Group 1:
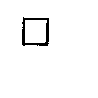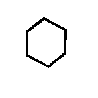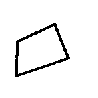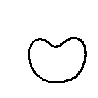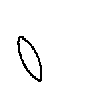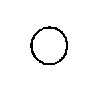
Group 2:
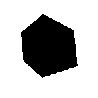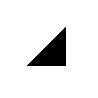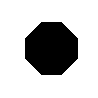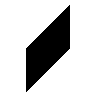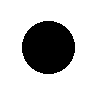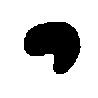
Rule separating the two groups: Shape outlines that aren't triangles vs. black shapes that aren't squares.
Comments: An @example of an @overriddensolution.
Author: Aaron David Fairbanks